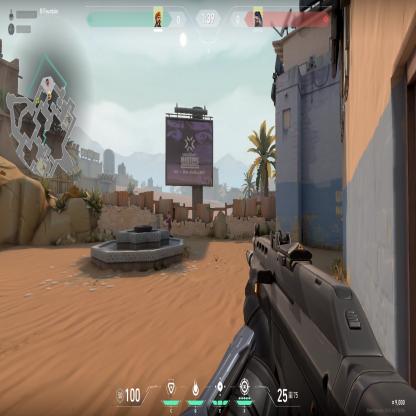
Label: enemy